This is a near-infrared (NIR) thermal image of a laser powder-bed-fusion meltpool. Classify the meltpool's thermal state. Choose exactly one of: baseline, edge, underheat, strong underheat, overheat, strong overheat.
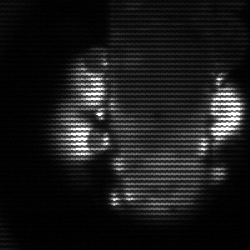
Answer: strong underheat